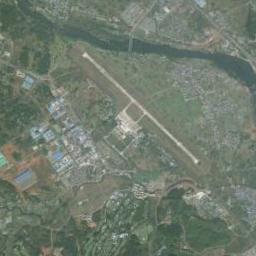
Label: airport